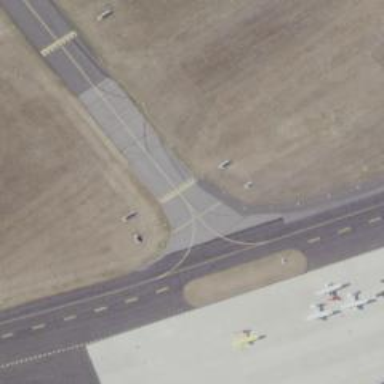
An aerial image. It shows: View of taxiway at the airport.